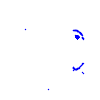
Particle: kaon